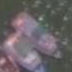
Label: civil